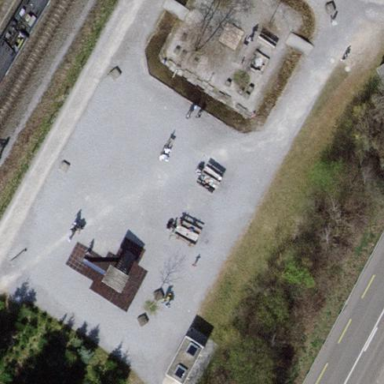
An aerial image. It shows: Picnic shelter provides comfortable rest area.